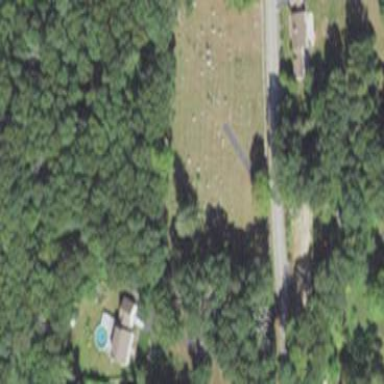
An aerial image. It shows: Private cemetery.